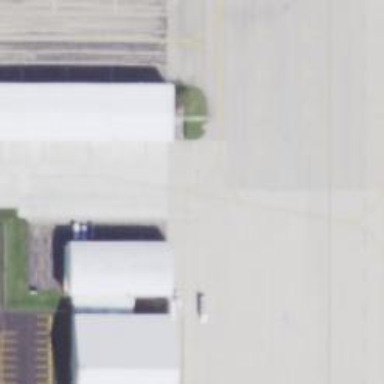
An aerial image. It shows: Image of taxiway at airport.